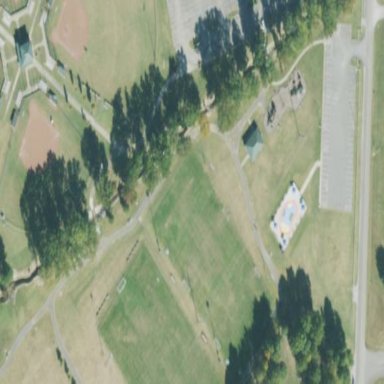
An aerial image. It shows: Park with facilities for baseball and football.